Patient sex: M
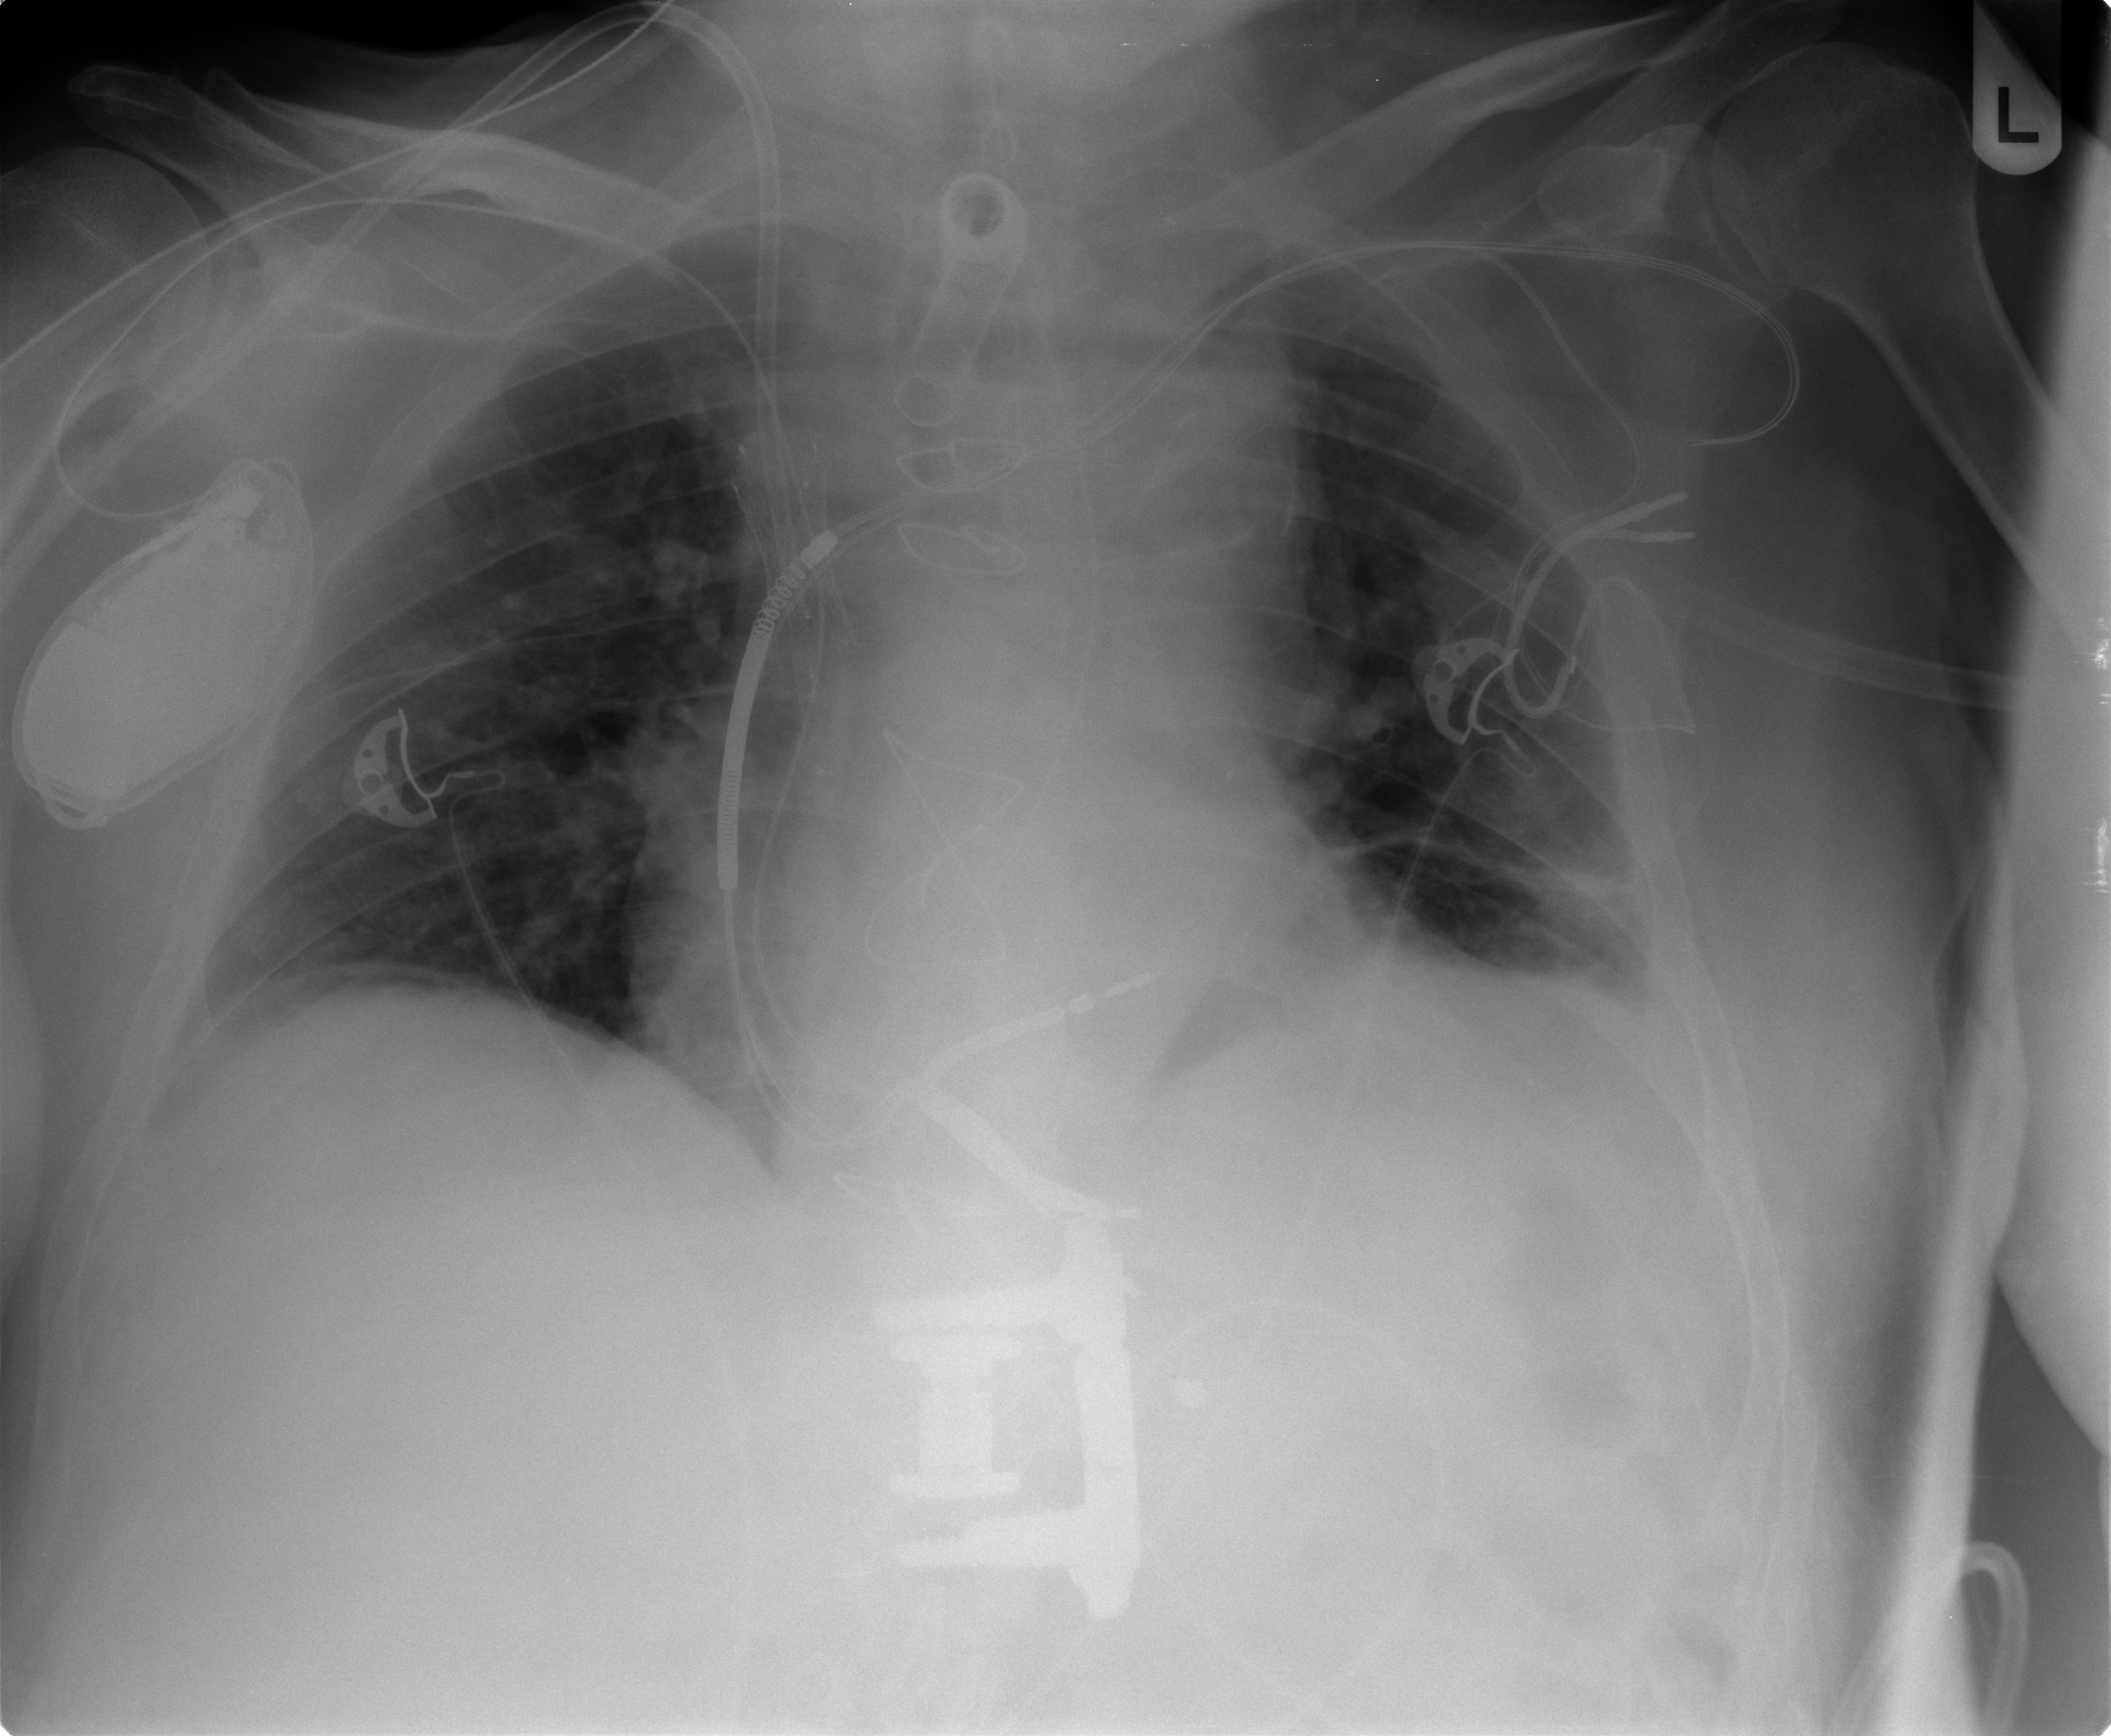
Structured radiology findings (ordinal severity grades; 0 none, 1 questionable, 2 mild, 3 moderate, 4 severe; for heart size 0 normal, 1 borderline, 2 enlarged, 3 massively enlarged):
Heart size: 2
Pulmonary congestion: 1
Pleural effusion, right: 0
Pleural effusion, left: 2
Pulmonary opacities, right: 0
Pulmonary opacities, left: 0
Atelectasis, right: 1
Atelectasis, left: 2